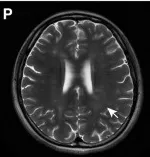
Magnetic Resonance Imaging Findings. Before teriflunomide administration, MRI demonstrated new punctate enhancing lesions in the left frontal lobe, and ,abnormal signals in the thoracic spinal cord at T6-7 of the skull, and ,spinal cord.
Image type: radiology (mri)